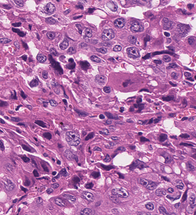
Tumor epithelial tissue: yes
Tumor-associated stroma tissue: yes
Normal tissue: no